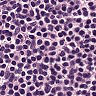
Metastatic tissue present: no